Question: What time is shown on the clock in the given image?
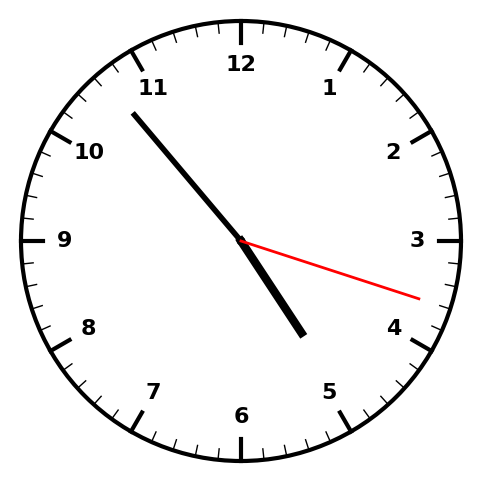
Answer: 04:53:18